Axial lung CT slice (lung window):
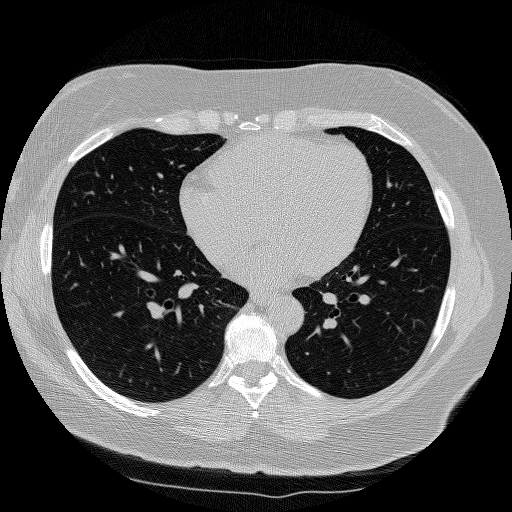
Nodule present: no